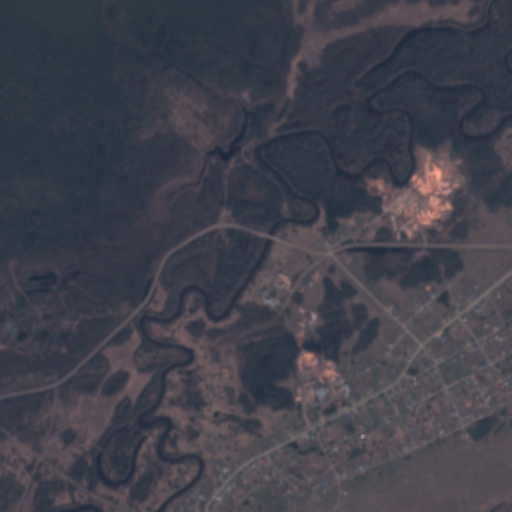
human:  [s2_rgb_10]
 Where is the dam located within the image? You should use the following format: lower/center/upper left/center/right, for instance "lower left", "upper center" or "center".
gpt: The dam is located in the lower right of the image.
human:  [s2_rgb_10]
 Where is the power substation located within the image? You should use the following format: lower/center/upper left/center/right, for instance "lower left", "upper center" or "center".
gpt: The power substation is located in the center right of the image.
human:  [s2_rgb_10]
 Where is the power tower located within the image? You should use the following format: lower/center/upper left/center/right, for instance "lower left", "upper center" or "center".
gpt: The power tower is located in the center right of the image.
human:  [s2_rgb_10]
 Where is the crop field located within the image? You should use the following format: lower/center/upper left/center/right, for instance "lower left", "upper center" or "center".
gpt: There is no crop field in the image.